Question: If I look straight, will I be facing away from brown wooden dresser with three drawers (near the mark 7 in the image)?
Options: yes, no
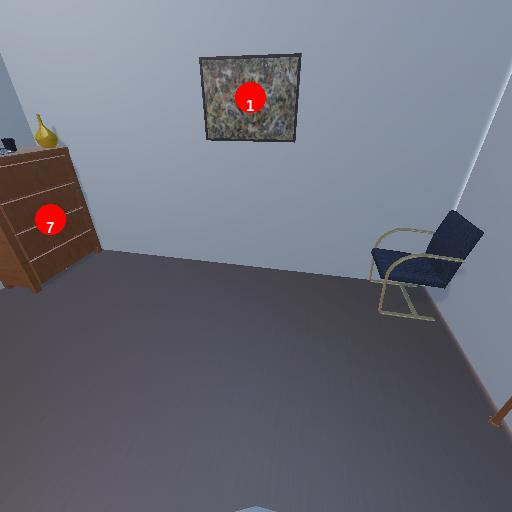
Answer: yes